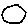
Label: circle